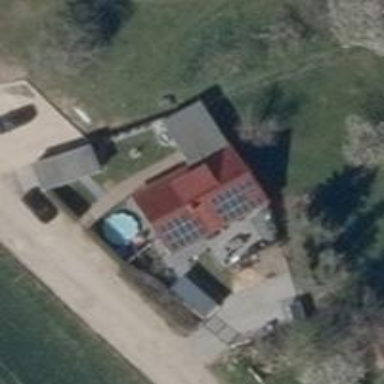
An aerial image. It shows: Solar photovoltaic panel generating electricity through small installation.